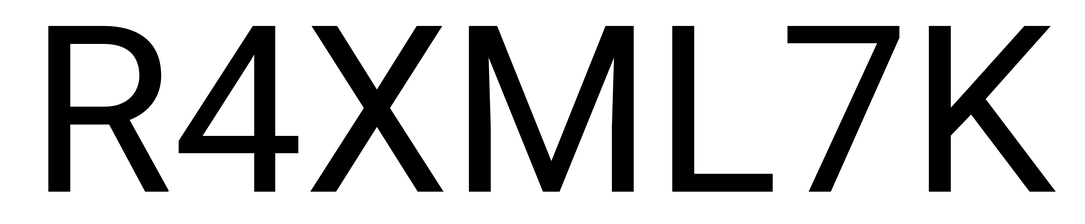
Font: Roboto_Regular